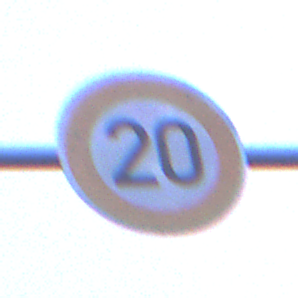
Verkehrszeichen: Geschwindigkeit20
Umgebung: Outdoor, Urban
Tageszeit: SunriseSunset
Wetter: Overcast
Licht: Natural
Jahreszeit: NotSpecified
Kontrast: LowContrast